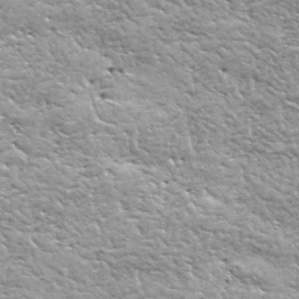
Label: frost